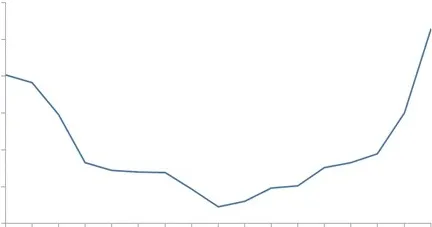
Platelet count evolution of patient 1.
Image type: pathology (immunostaining)